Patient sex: F
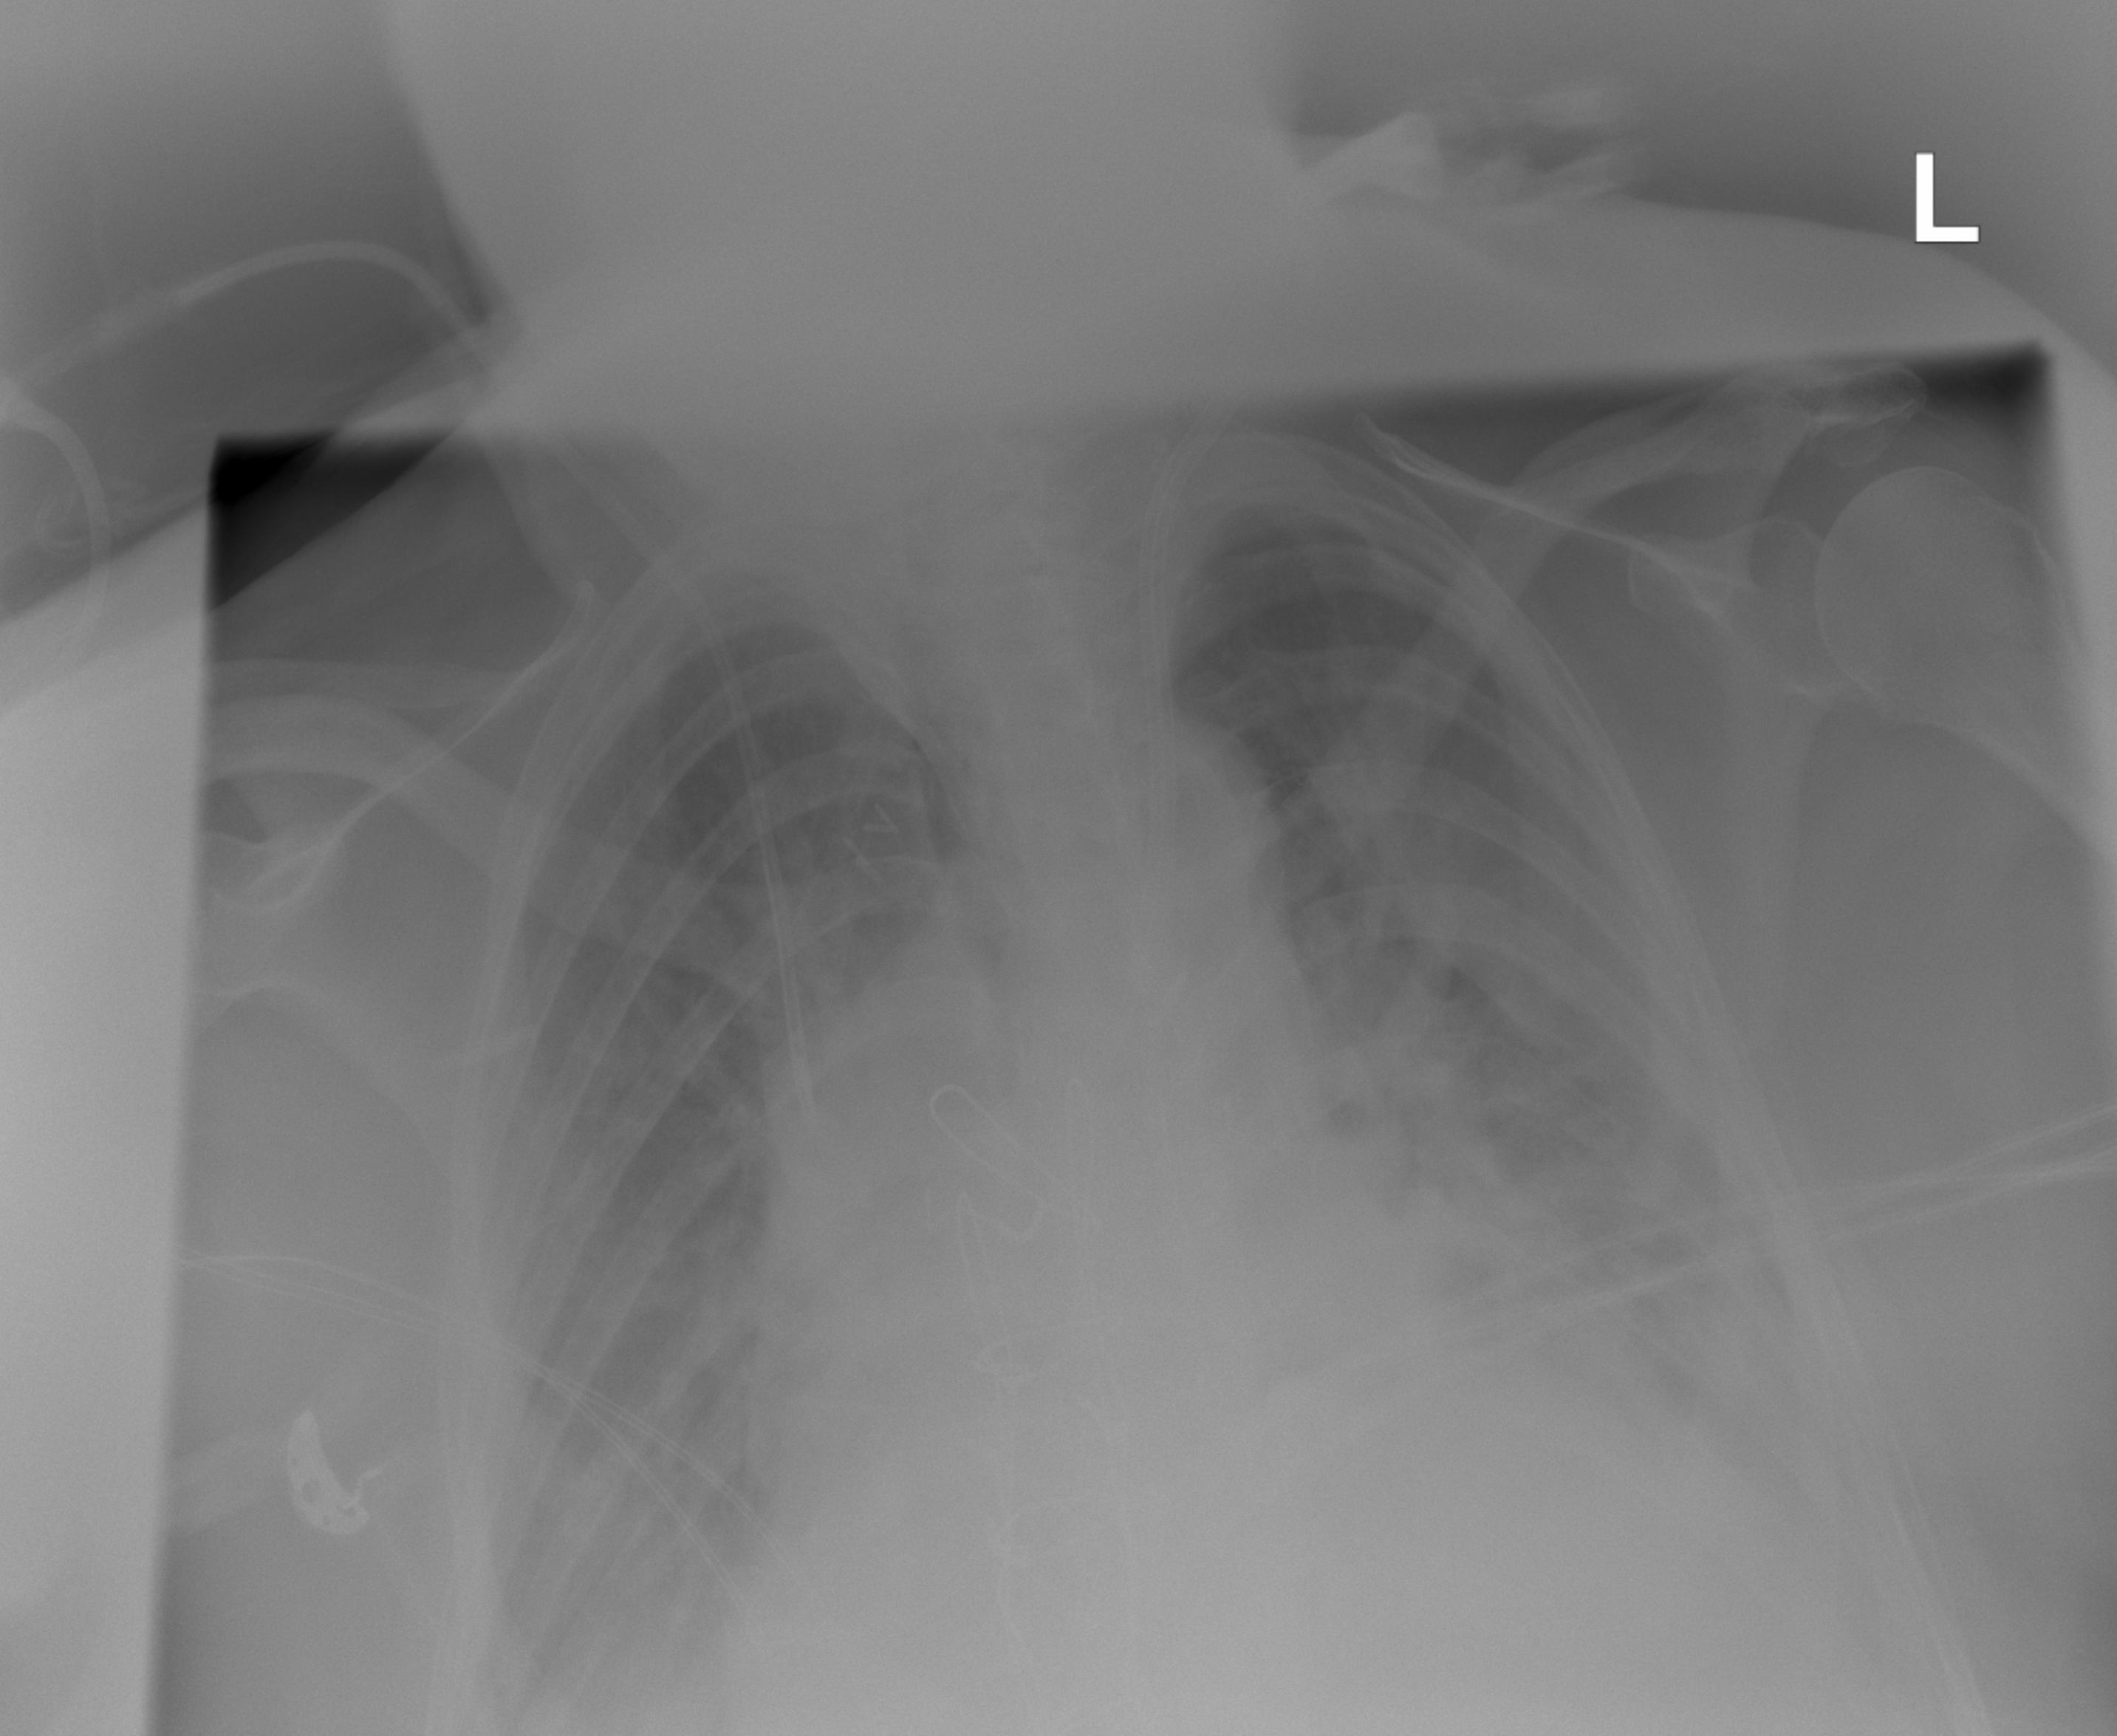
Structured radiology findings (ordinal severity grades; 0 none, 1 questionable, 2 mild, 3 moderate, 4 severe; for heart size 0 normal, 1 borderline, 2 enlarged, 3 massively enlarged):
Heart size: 0
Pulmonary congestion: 0
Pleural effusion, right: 2
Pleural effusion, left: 2
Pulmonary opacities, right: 0
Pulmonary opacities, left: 2
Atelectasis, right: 2
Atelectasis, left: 2